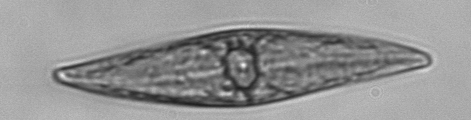
Label: Pleurosigma